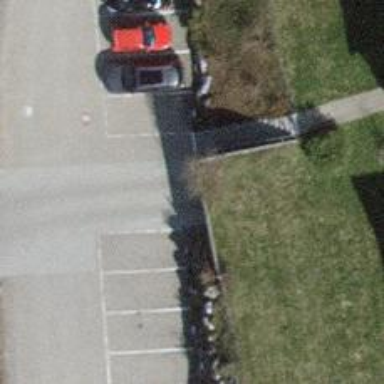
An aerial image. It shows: Parking aisle made of paving stones.